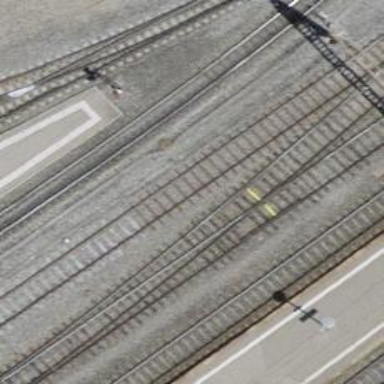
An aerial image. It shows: Railway yard with one track. The railway is electrified with contact line.